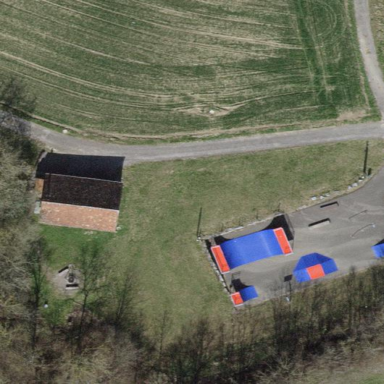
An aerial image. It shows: Pitch for leisure activities.